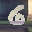
Label: 6